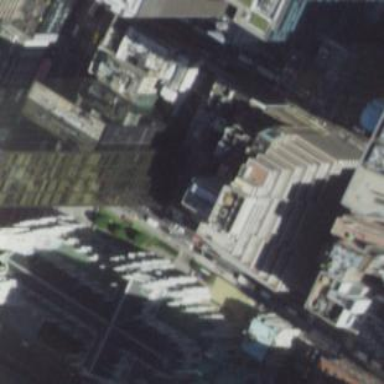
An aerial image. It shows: The building has flat concrete roof.